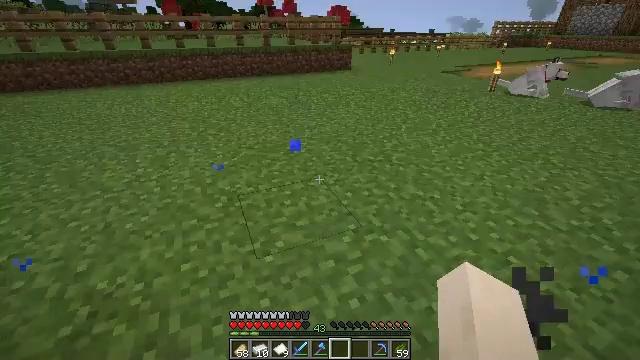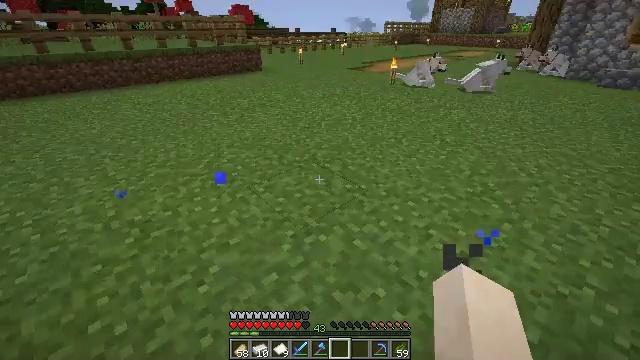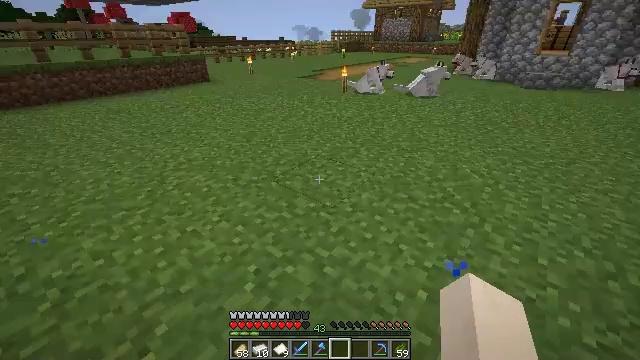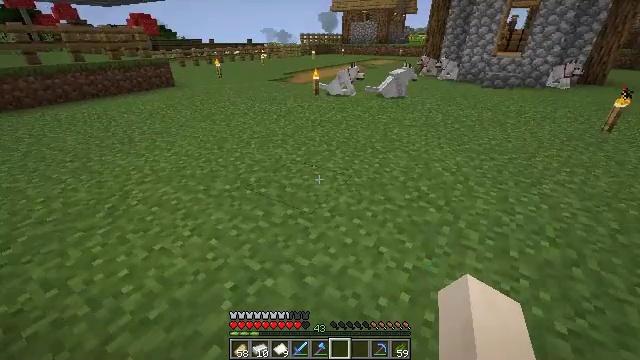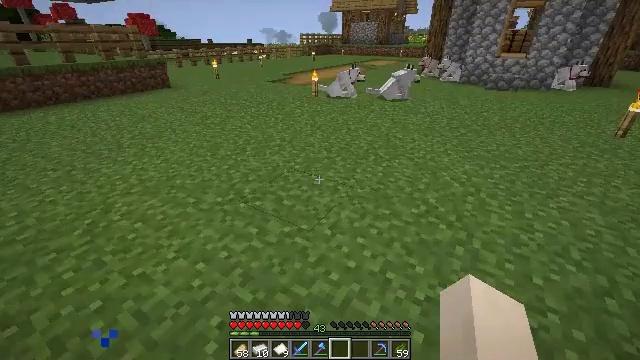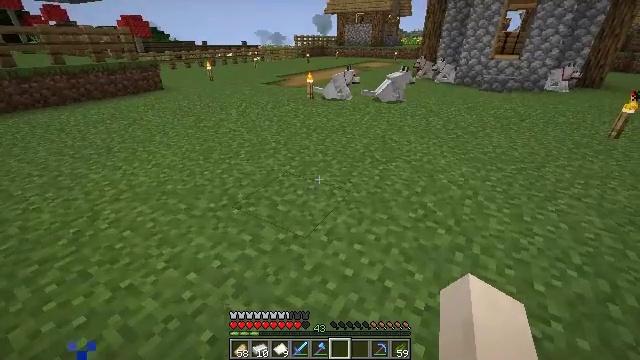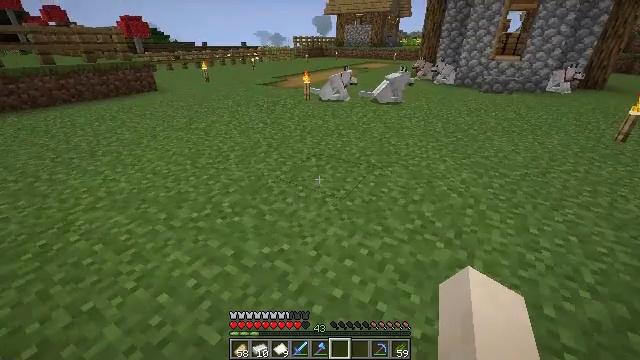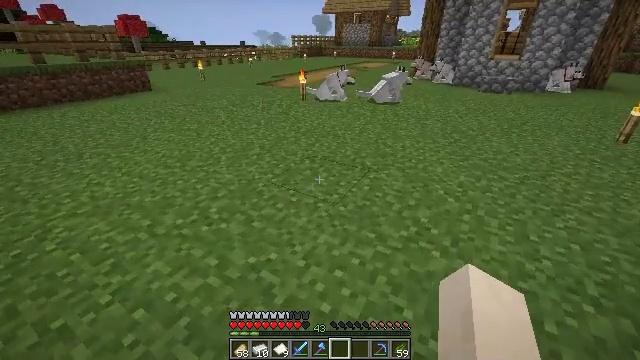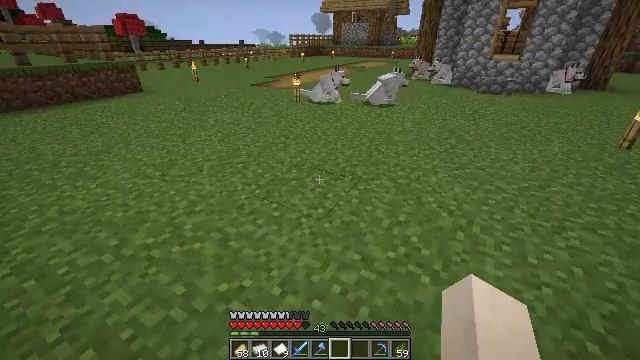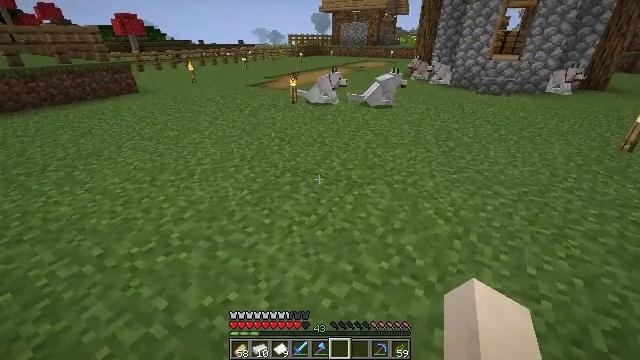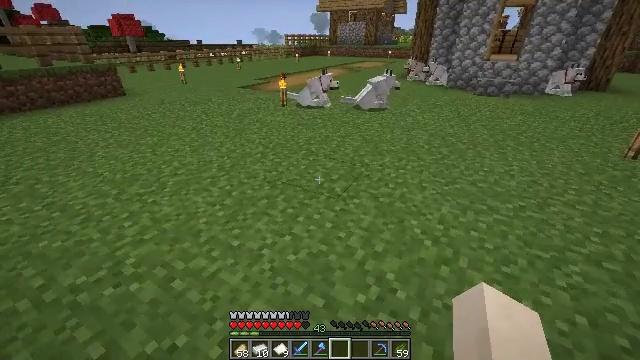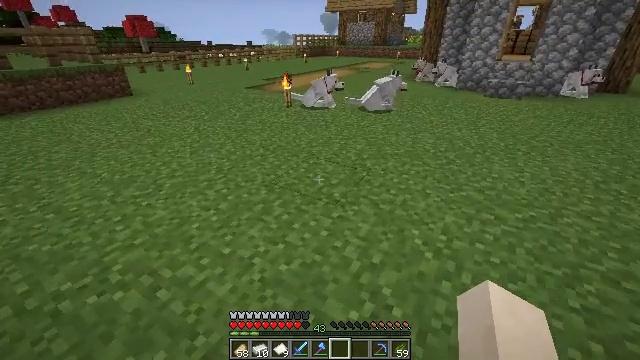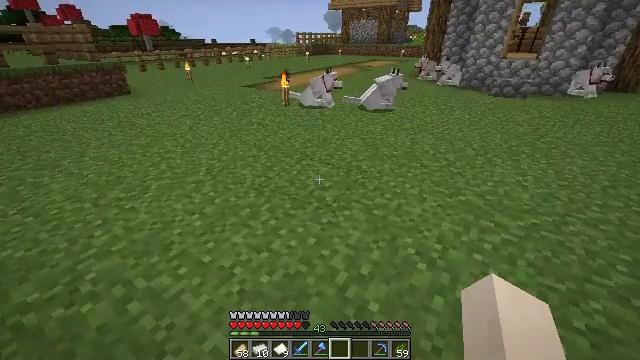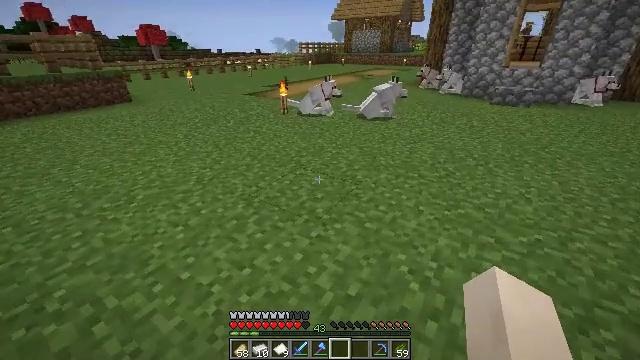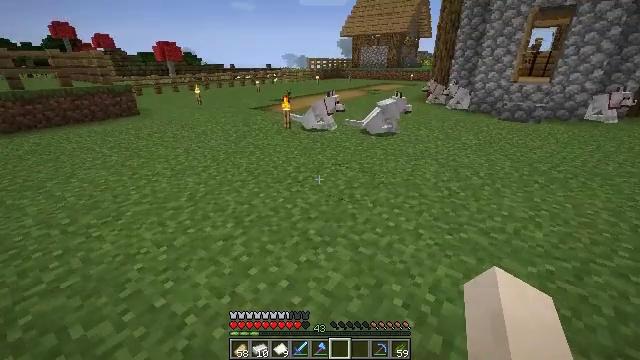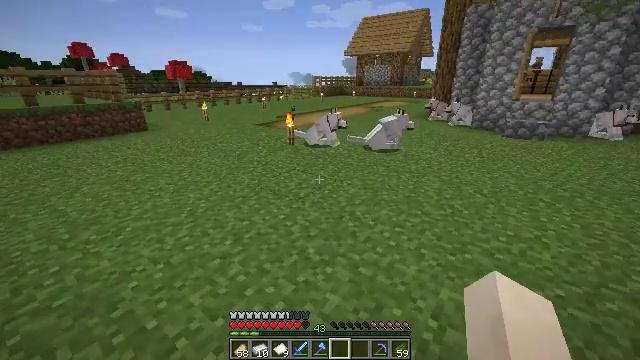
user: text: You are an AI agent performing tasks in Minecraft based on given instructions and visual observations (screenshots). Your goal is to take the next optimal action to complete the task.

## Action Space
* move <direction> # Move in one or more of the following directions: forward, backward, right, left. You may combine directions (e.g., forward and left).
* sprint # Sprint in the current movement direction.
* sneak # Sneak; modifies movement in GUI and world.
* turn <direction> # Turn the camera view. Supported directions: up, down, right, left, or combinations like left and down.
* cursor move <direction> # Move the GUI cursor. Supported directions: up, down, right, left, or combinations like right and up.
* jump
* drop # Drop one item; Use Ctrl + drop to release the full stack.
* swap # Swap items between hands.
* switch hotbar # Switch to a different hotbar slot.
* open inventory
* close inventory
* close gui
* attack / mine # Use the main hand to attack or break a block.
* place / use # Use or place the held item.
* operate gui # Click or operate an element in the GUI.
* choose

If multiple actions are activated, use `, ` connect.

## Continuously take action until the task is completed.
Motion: motion action
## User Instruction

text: Get green dye by smelting cactus in a furnace.
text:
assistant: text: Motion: move forward, turn right
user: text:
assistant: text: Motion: move forward, turn right and up
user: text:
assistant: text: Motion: move forward, turn right
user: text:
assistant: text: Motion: move forward
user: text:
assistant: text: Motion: move forward and move right, turn right
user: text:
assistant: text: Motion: move forward and move right
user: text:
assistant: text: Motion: move forward and move right
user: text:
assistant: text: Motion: move forward and move right
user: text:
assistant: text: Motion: move forward and move right
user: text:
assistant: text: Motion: move forward and move right
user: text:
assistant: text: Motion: move forward and move right, turn left
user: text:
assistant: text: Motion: move forward and move right
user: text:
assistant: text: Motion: move forward and move right, turn up
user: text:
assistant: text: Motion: move forward and move right, sprint, turn left and up
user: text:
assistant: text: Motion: move forward and move right, sprint, turn left and up
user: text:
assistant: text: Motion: move forward and move right, sprint, turn up
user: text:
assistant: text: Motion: move forward and move right, sprint, turn left and up
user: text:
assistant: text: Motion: move forward and move right, sprint, turn left and up
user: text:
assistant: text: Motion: move forward and move right, sprint, turn left and up
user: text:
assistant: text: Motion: move forward and move right, sprint, turn left and up
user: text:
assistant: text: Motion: move forward and move right, sprint, turn left and up
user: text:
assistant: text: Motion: move forward and move right, sprint, turn left and up
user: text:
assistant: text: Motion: move forward and move right, sprint, turn left and up
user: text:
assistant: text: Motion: move forward and move right, sprint, turn left and up
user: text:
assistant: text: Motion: move forward and move right, sprint, turn left and up
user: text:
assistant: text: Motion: move forward and move right, sprint, turn left and up
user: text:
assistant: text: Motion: move forward and move right, sprint, turn left and up
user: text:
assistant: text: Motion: move forward and move right, sprint, turn left and up
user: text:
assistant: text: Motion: move forward and move right, turn left and up
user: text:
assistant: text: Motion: move forward and move right, turn left and up